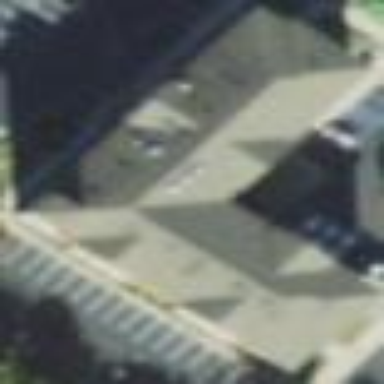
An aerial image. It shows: Hotel building.